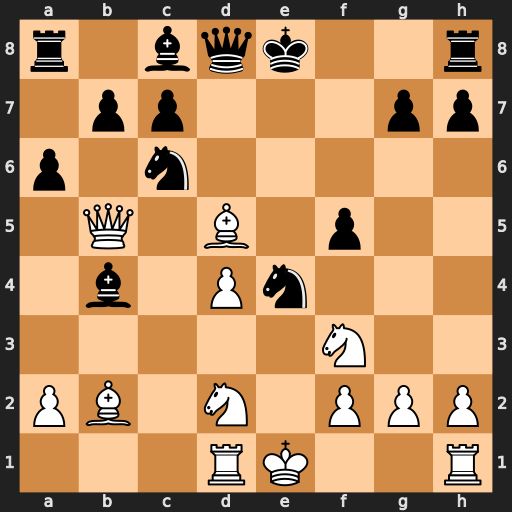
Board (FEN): r1bqk2r/1pp3pp/p1n5/1Q1B1p2/1b1Pn3/5N2/PB1N1PPP/3RK2R
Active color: w
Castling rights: Kkq
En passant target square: -
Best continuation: Bxc6+ bxc6 Qxb4